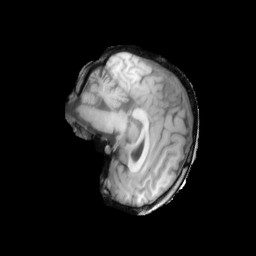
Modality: T1w
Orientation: sagittal
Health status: ill
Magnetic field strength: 3 T